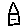
Label: house